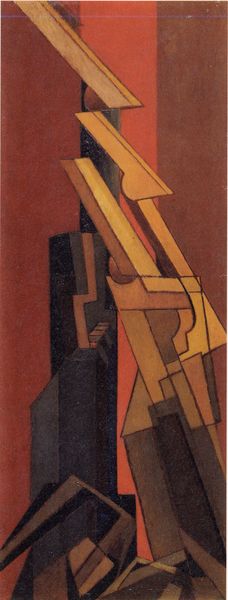
Titel: Abstract
Künstler: Lawrence Atkinson
Standort: London
Institution: Arts Council Collection
Schlagwörter: blau, gemälde, kopf, körper, schatten, dreieck, gelb, komposition, kubismus, kubistisch, ocker, ausschnitt, braun, bunt, grau, holz, licht, orange, schwarz, säule, dach, rot, beige, hochformat, architektur, spitze, instrument, öl, häuser, figur, drei, spitzen, musik, schräg, turm, skulptur, kuss, umarmung, ecke, warm, abstrakt, flächen, modern, formen, violett, linien, latten, treppe, spitz, detail, impressionistisch, schmal, gerade, streifen, stufen, striche, abstraktion, collage, rechtecke, ruine, höhe, eckig, linear, form, konturen, senkrecht, ecken, geometrisch, zacken, picasso, konstruktion, hochkant, etagen, schief, shwarz, kanten, geometrie, schrägen, längs, konstruktivismus, ebenen, russisch, teile, vertikal, gelbt, eot, abstrahierend, optische täuschung, braque, gemoetrie, konkret, überlagert, de chirico, klötze, abtrakt, strebend, geoemtrisch, geometrsch, kosntrukt